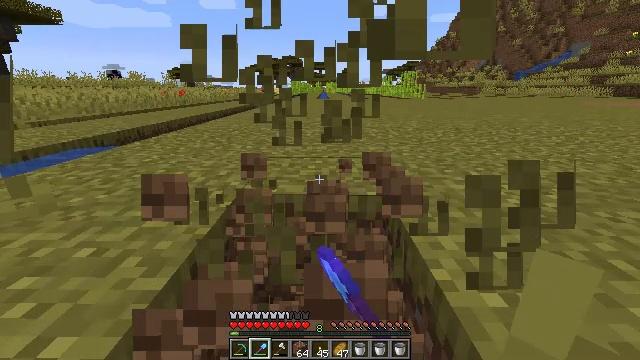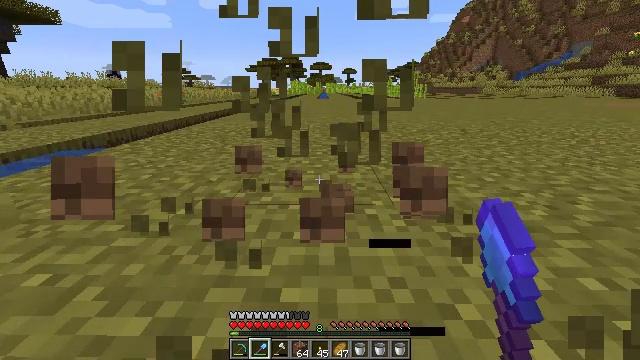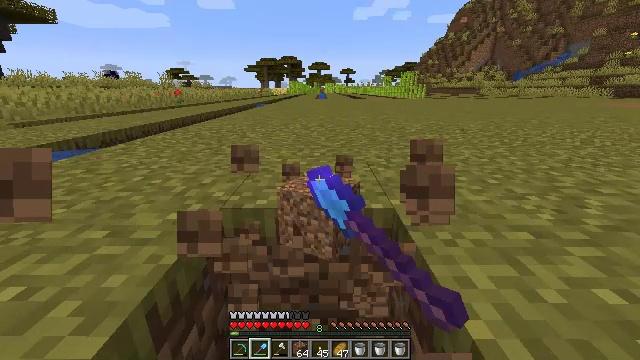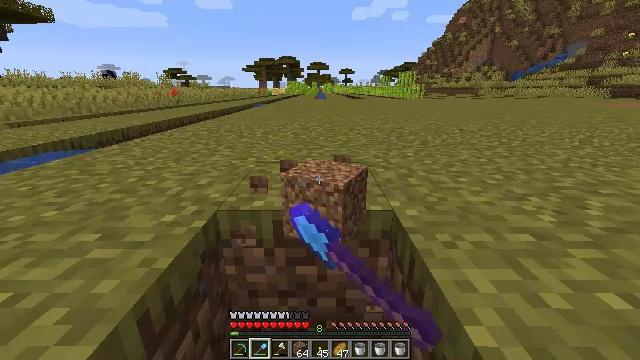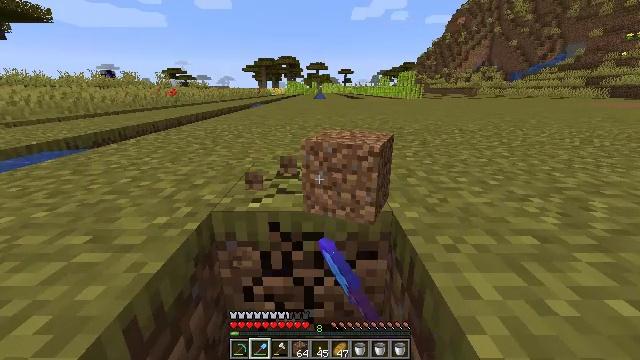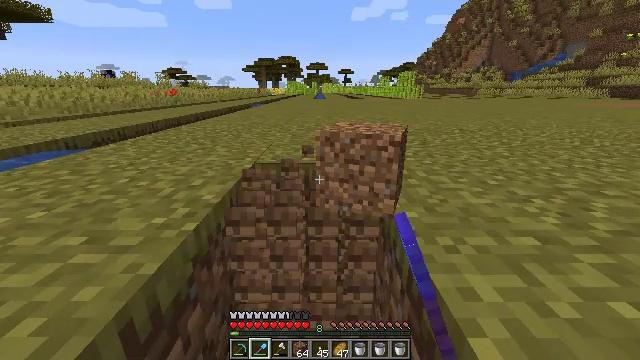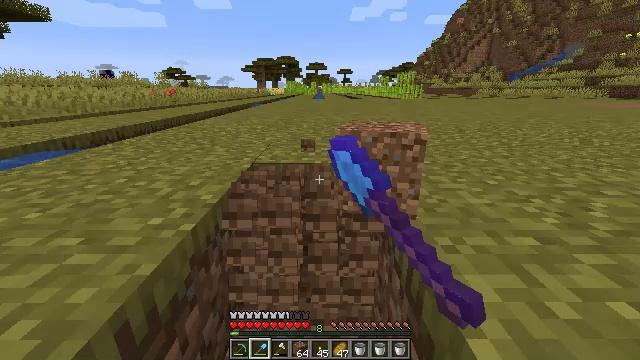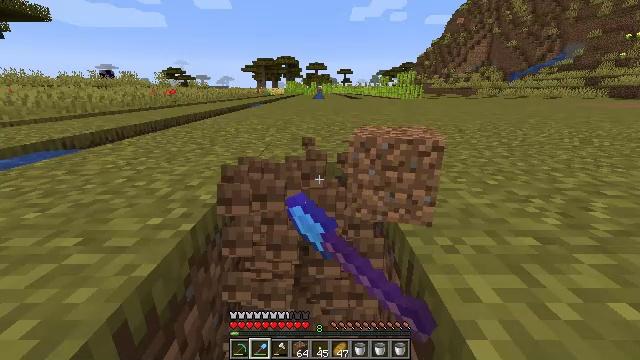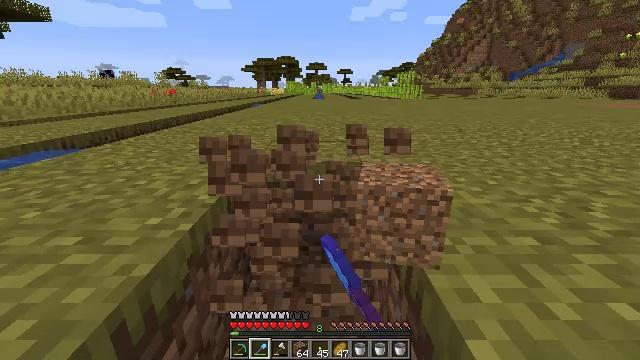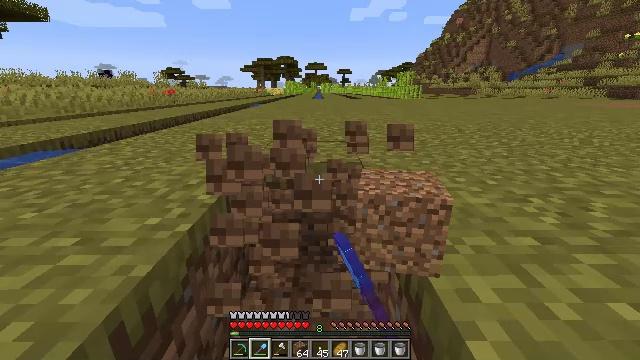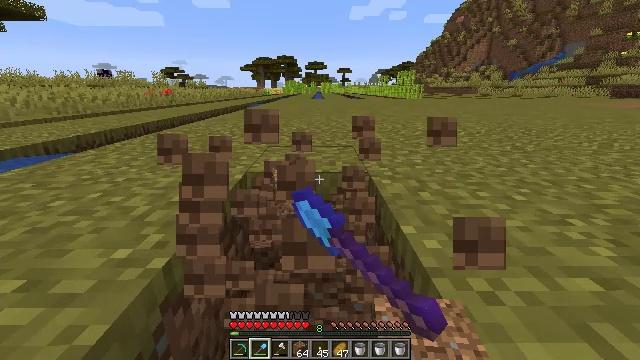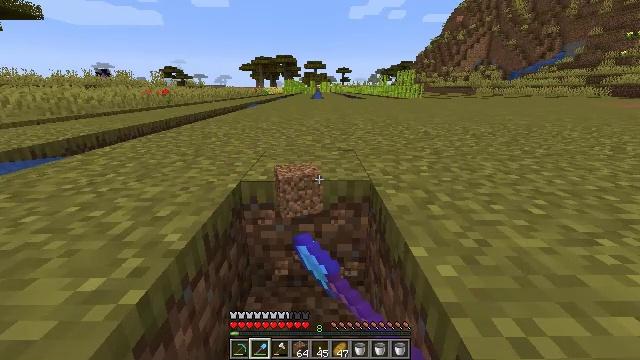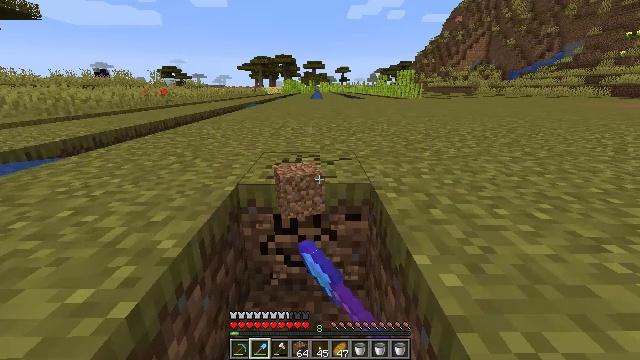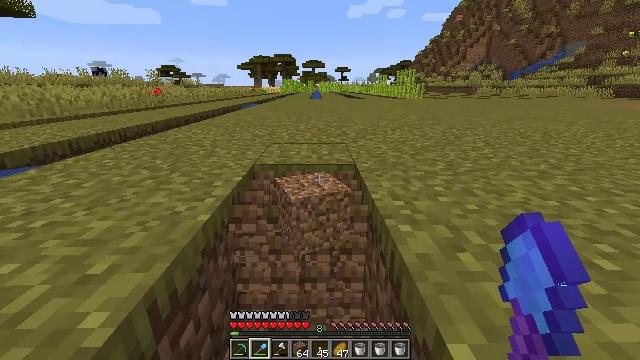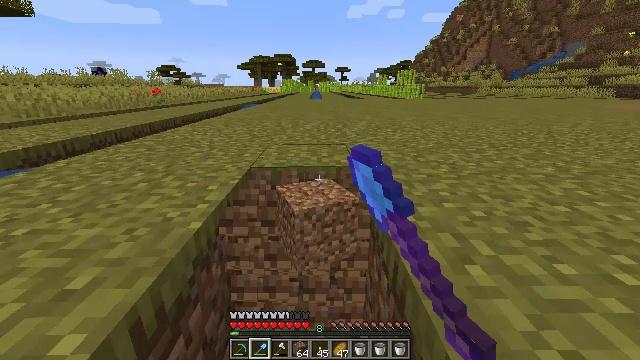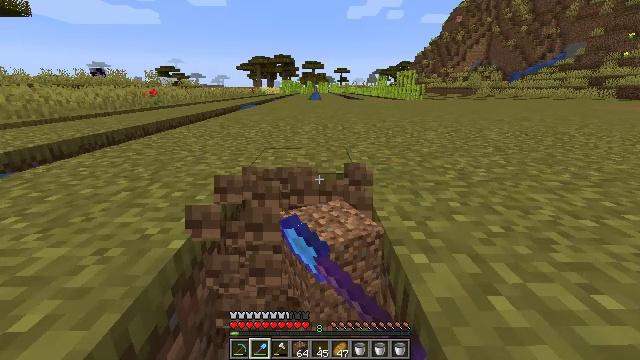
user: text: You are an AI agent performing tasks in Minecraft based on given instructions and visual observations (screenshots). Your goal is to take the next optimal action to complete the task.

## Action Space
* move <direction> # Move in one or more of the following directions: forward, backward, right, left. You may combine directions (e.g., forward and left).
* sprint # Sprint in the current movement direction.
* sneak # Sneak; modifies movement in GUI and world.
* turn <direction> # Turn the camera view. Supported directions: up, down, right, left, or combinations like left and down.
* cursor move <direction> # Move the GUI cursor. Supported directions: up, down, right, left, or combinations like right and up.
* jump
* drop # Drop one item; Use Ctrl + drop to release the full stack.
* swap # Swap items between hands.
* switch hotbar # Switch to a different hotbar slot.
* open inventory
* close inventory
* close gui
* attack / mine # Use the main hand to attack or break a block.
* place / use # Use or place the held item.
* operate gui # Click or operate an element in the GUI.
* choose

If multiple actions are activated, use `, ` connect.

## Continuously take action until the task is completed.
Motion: motion action
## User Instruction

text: Collect the grass block using a shovel.
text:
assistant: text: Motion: attack / mine
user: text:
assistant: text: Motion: attack / mine
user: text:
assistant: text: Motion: attack / mine
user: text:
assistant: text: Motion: attack / mine
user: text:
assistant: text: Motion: attack / mine
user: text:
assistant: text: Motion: attack / mine
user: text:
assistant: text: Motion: attack / mine
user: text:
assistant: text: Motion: attack / mine
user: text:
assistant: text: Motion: move forward, attack / mine
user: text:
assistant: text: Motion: move forward, attack / mine
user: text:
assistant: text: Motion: move forward, attack / mine
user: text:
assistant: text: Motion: move forward, attack / mine
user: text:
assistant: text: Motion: move forward, attack / mine
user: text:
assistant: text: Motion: move forward, attack / mine
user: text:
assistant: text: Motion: attack / mine
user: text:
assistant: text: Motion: attack / mine
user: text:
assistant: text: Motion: attack / mine
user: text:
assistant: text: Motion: attack / mine
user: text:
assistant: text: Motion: attack / mine
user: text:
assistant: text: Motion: attack / mine
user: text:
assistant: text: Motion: move forward, attack / mine
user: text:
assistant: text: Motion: move forward, attack / mine
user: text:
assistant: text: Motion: move forward, attack / mine
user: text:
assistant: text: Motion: move forward, attack / mine
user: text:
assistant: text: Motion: move forward, attack / mine
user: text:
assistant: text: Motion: move forward, attack / mine
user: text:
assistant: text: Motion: move forward, attack / mine
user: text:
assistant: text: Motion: move forward, attack / mine
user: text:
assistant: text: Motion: attack / mine
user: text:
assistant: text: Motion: attack / mine